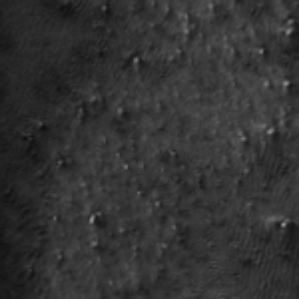
Label: frost